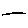
Label: line